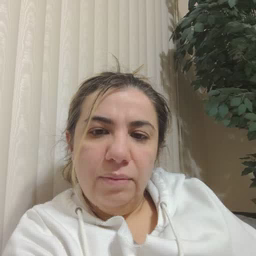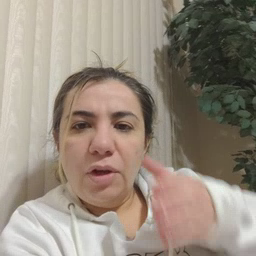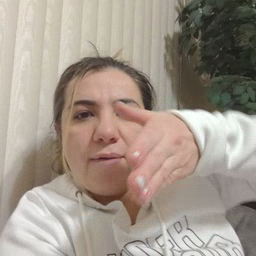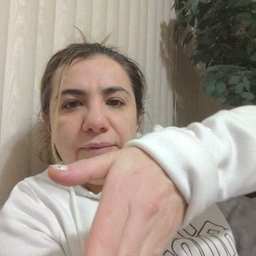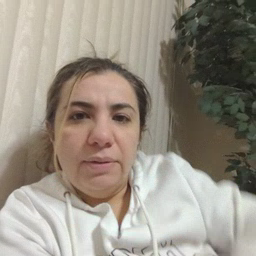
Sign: after